Question: I want to 'INSERT' 4200 rows into MySQL with PHP (laravel 4), but after row 127, the rest of the rows will remain as the same as the row 127!

The query:
'''
DB::insert("INSERT INTO unit_word (unit_id, word_id)
VALUES (1, 1), (1, 2),..., (1, 127), (1, 128), ..., (1, 4200)");
'''
and in MySQL:
'''
key_buffer = 16M
max_allowed_packet = 32M
'''
What am I doing wrong?
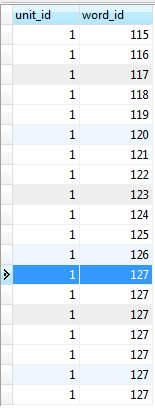
Answer: Your 'word_id' column type set as 'TINYINT', which can only hold integer values between -128 and 127. Set the column type to 'BIGINT' to use it as a primary key